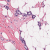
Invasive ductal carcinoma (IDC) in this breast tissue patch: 0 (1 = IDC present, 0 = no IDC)